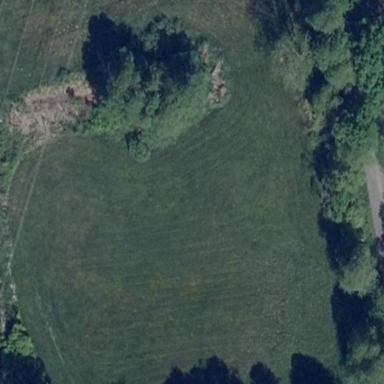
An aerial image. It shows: Beautiful meadow.